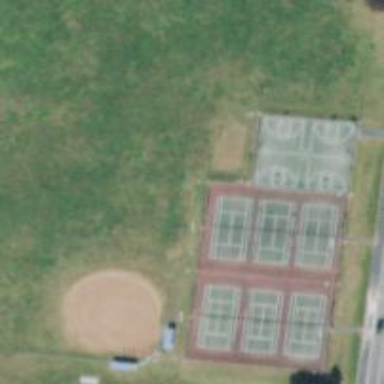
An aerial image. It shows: Paved tennis court in leisure land pitch.